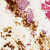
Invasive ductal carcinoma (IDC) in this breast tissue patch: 0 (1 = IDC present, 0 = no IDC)